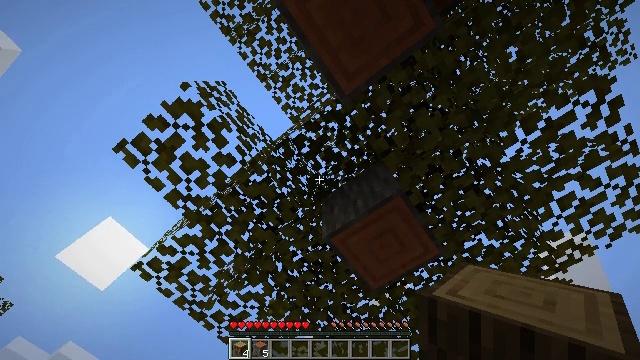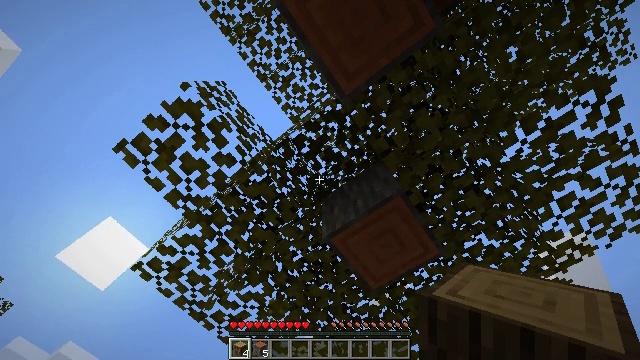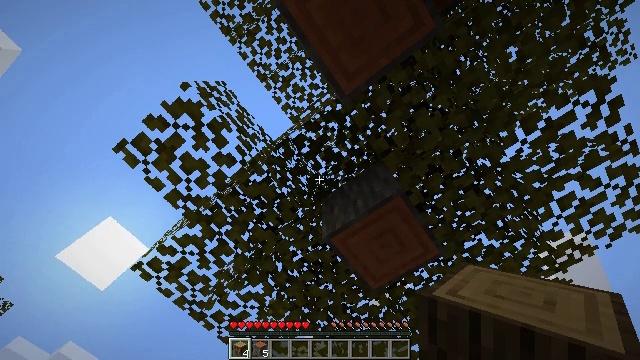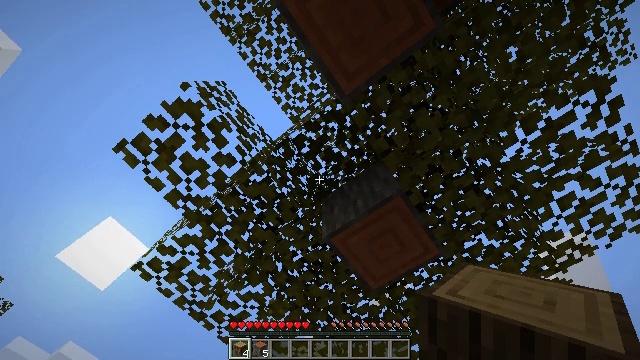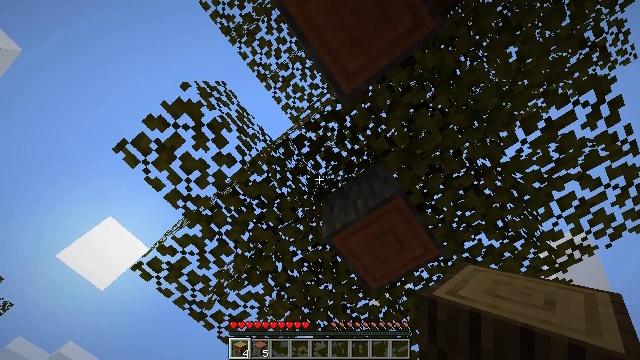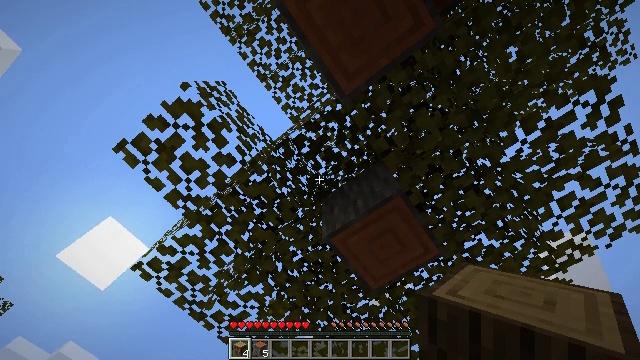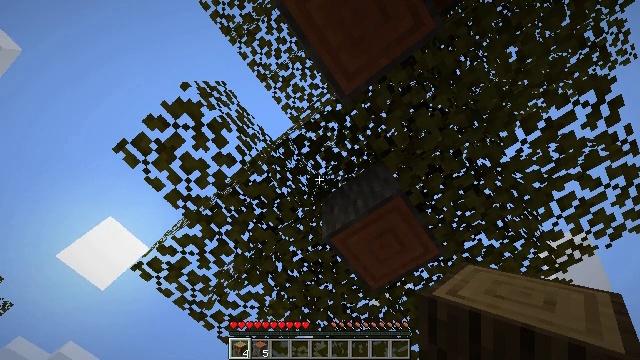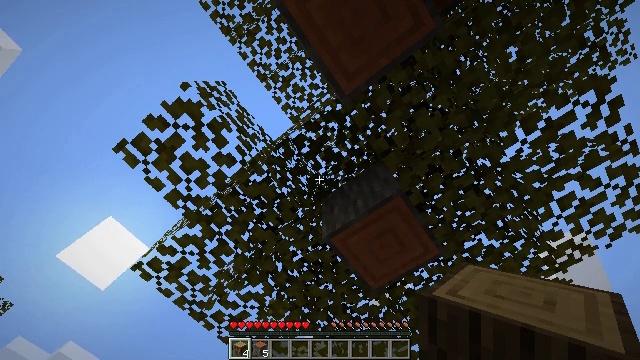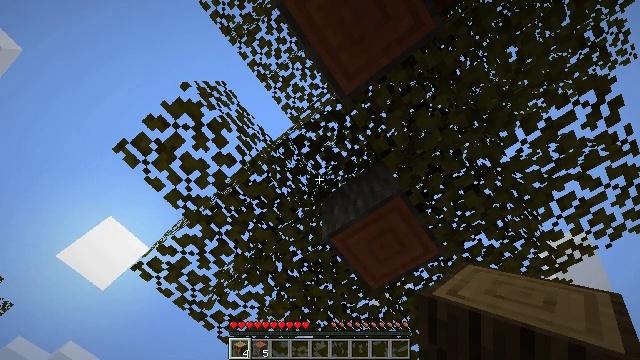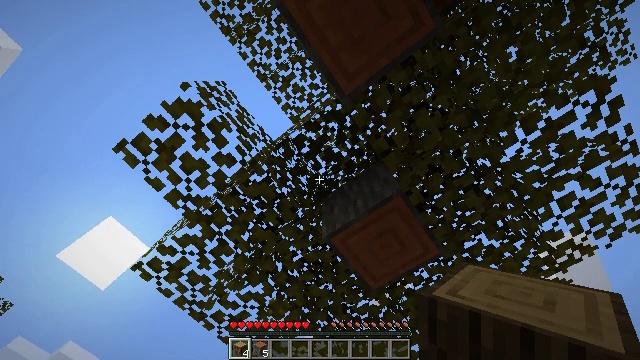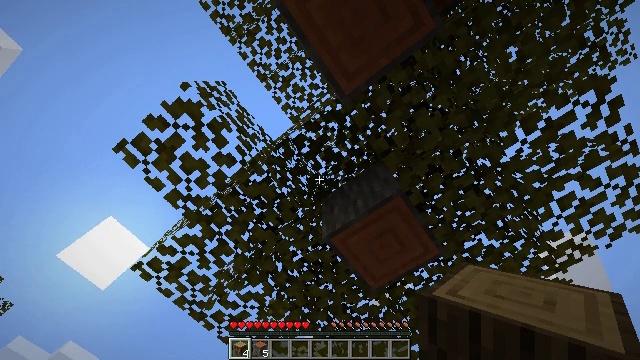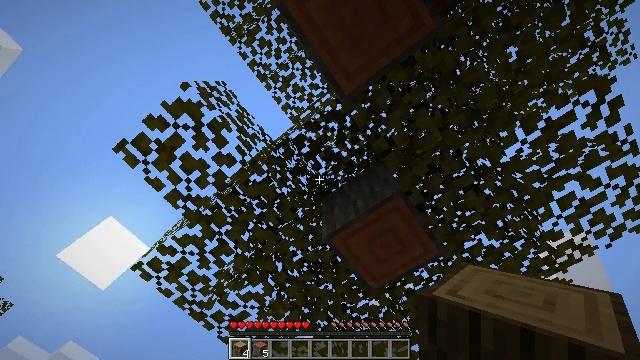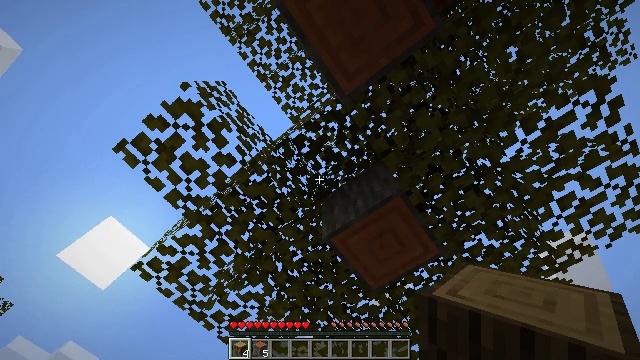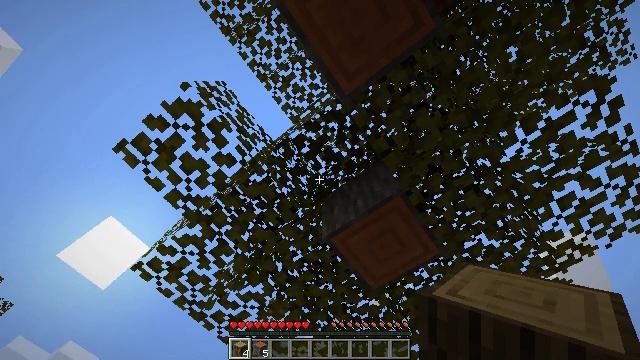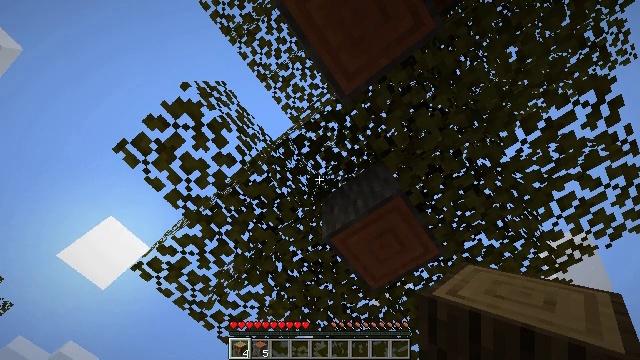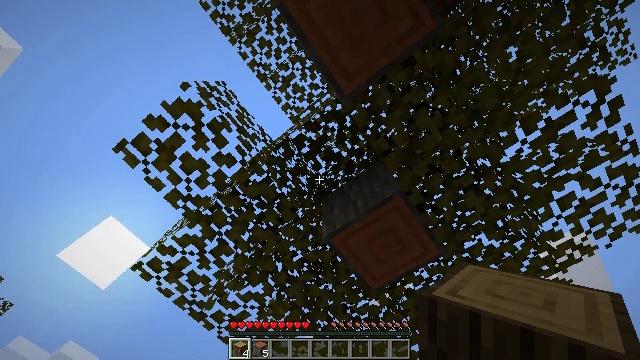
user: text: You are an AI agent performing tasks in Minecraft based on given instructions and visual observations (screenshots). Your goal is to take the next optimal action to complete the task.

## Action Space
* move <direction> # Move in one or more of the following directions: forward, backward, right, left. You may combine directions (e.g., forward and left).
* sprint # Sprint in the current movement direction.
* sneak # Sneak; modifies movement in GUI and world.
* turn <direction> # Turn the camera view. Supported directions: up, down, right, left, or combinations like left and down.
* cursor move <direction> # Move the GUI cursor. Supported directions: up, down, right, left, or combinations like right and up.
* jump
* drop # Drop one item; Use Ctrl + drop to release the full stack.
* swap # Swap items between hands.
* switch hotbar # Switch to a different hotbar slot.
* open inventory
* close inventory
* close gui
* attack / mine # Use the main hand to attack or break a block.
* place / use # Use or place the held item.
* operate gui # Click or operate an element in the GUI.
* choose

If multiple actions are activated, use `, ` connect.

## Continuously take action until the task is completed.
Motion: motion action
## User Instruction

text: Collect acacia logs by breaking the tree.
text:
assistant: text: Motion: no_op
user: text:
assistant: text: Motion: no_op
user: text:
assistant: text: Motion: no_op
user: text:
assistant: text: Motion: no_op
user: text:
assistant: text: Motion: no_op
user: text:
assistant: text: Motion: no_op
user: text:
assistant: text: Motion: no_op
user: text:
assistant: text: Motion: no_op
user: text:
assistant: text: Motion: no_op
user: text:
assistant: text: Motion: no_op
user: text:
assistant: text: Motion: no_op
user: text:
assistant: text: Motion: no_op
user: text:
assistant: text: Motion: no_op
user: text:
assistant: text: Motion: no_op
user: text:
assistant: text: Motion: no_op
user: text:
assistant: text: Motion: no_op
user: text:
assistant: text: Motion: no_op
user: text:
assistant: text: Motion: no_op
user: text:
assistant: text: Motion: no_op
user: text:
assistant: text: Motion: no_op
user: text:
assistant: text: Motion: no_op
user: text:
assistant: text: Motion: no_op
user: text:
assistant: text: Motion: no_op
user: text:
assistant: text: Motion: no_op
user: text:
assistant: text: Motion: no_op
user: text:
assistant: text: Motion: no_op
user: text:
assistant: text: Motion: no_op
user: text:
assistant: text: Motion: no_op
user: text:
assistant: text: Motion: no_op
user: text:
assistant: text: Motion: no_op